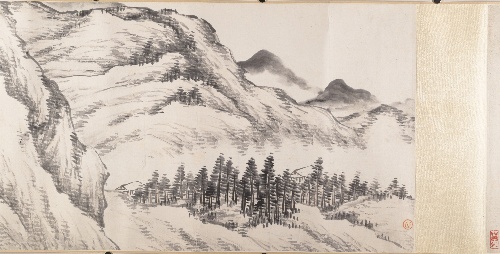
Title: 清  松年  山水  手卷|Landscape
Artist: Song Nian
Artist bio: Chinese, active 19th century
Date: dated 1898
Object type: Handscroll
Classification: Paintings
Medium: Handscroll in six sections; ink and color on paper
Culture: China
Period: Qing dynasty (1644–1911)
Dimensions: Image: 13 3/8 x 107 7/8 in. (34 x 274 cm)
Overall with mounting: 13 5/8 x 298 3/4 in. (34.6 x 758.8 cm)
Department: Asian Art
Credit line: Gift of Robert Hatfield Ellsworth, in memory of La Ferne Hatfield Ellsworth, 1986
Accession year: 1986
Repository: Metropolitan Museum of Art, New York, NY
Tags: Mountains|Landscapes